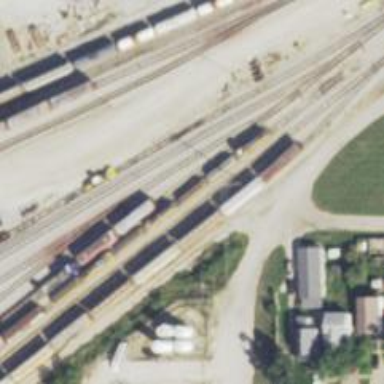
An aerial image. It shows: Railway siding for service.